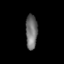
Tissue: skin
Cell type: Epithelial cells
Senescence score: 0.2819
Nuclear area (px): 403
Mean DAPI intensity: 109.685